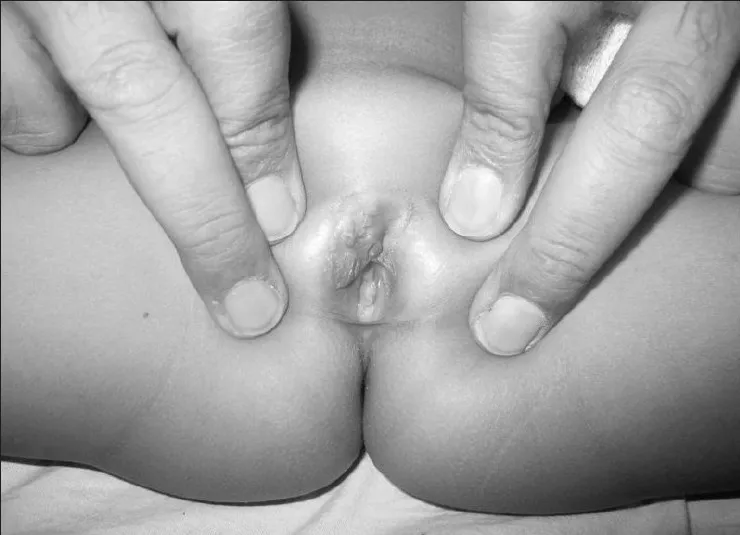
Postoperative appearance 4 months after surgery.
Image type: medical_photograph (other_medical_photograph)